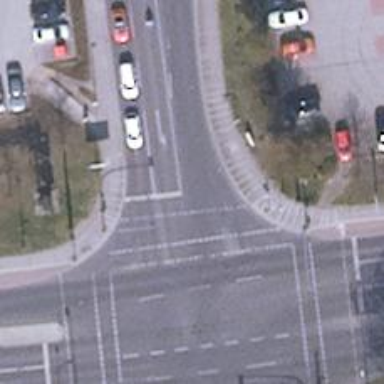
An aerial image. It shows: Road intersection controlled by traffic signals.